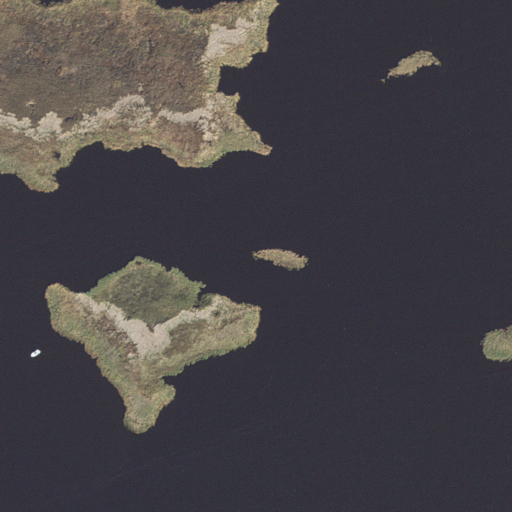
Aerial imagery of island in North Carolina named The Island containing open water and herbaceous wetlands